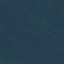
Land use / land cover class: Forest